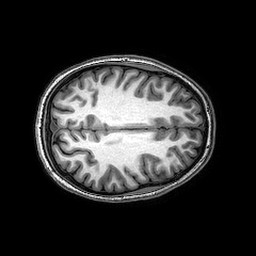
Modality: T1w
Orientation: axial
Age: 18
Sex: female
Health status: healthy
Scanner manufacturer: philips
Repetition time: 0.008197 s
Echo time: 0.00377 s